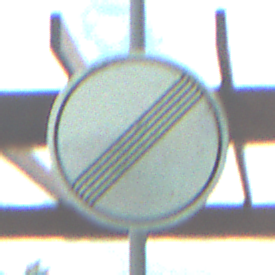
Verkehrszeichen: EndeSaemtlicherBegrenzungen
Umgebung: Outdoor, Nature
Tageszeit: Midday
Wetter: PartlyCloudy
Licht: Natural
Jahreszeit: NotSpecified
Kontrast: HighContrast